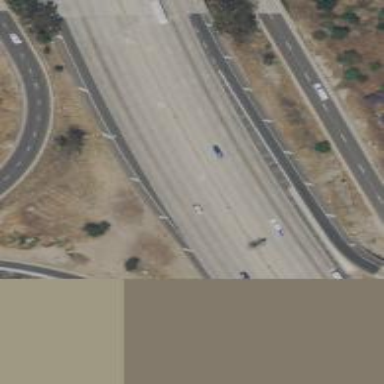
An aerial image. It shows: Motorway.